Interaction volume radius: 5 \u00c5
Interaction volume height: 10 \u00c5
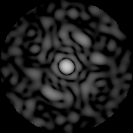
Disorder parameter: 0.8219